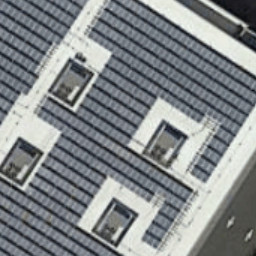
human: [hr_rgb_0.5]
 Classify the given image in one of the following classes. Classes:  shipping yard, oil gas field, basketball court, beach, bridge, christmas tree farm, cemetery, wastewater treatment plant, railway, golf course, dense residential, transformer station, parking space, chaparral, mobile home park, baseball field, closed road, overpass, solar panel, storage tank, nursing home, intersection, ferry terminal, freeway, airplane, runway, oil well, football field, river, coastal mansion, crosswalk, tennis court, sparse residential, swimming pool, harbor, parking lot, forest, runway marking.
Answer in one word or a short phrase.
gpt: solar panel